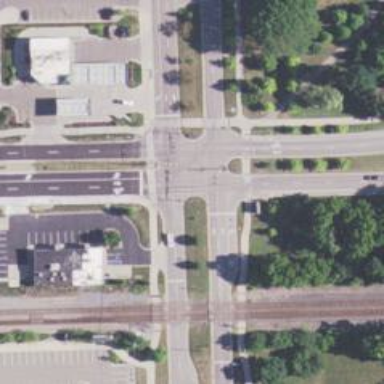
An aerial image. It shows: Marked crossing on asphalt footway.